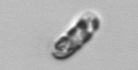
Label: Guinardia_striata